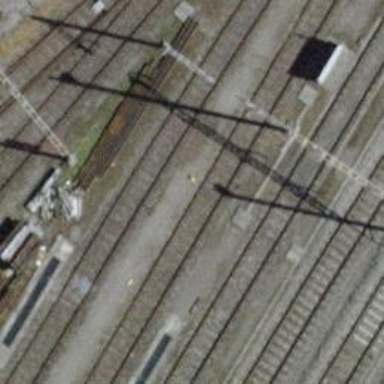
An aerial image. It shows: Railway yard with single rail track. The electrified track has contact line for power supply.